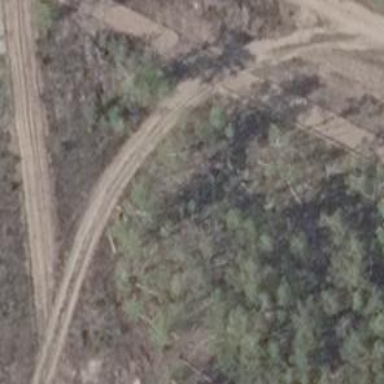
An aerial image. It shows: Sandy track with grade 4 tracktype.